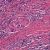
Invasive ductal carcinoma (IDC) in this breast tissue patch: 0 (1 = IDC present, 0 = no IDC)